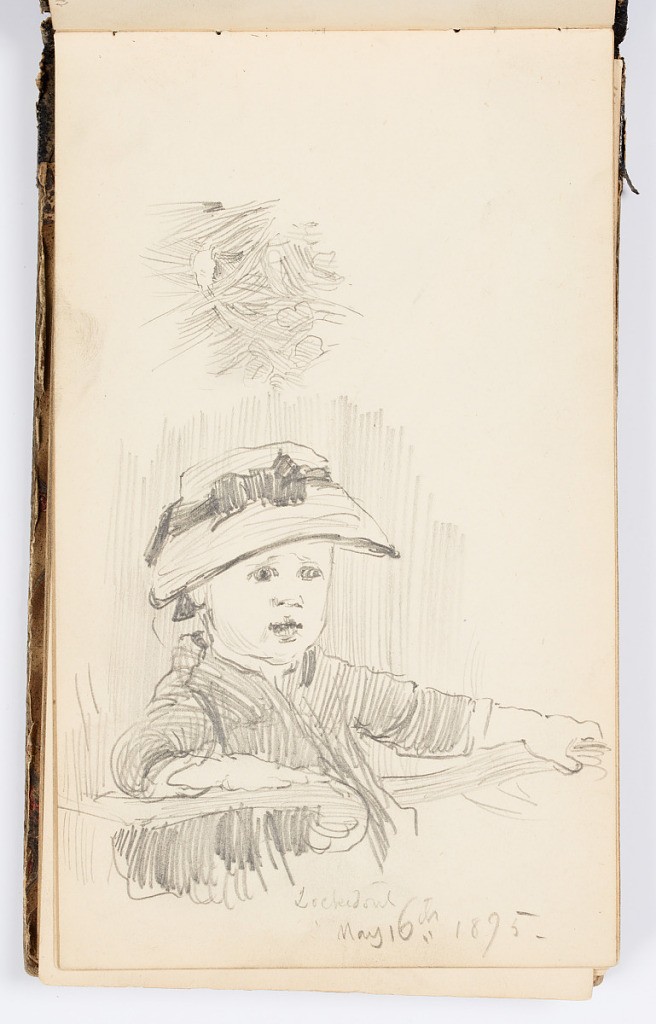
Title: Sketchbook Page
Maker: Kenyon Cox, American, 1856–1919
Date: May 16, 1875
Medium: Graphite on paper
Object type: Sketchbook folio
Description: Sketch of a child, seated in a chair, wearing a hat with a bow.